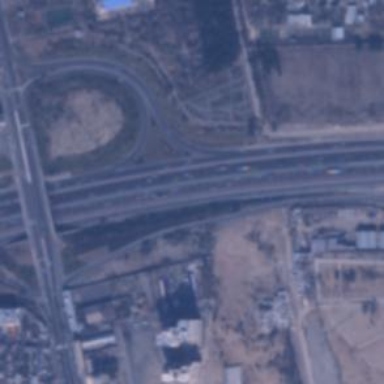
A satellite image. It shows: Motorway junction.